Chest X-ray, PA view. Patient: 51 years old, sex M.
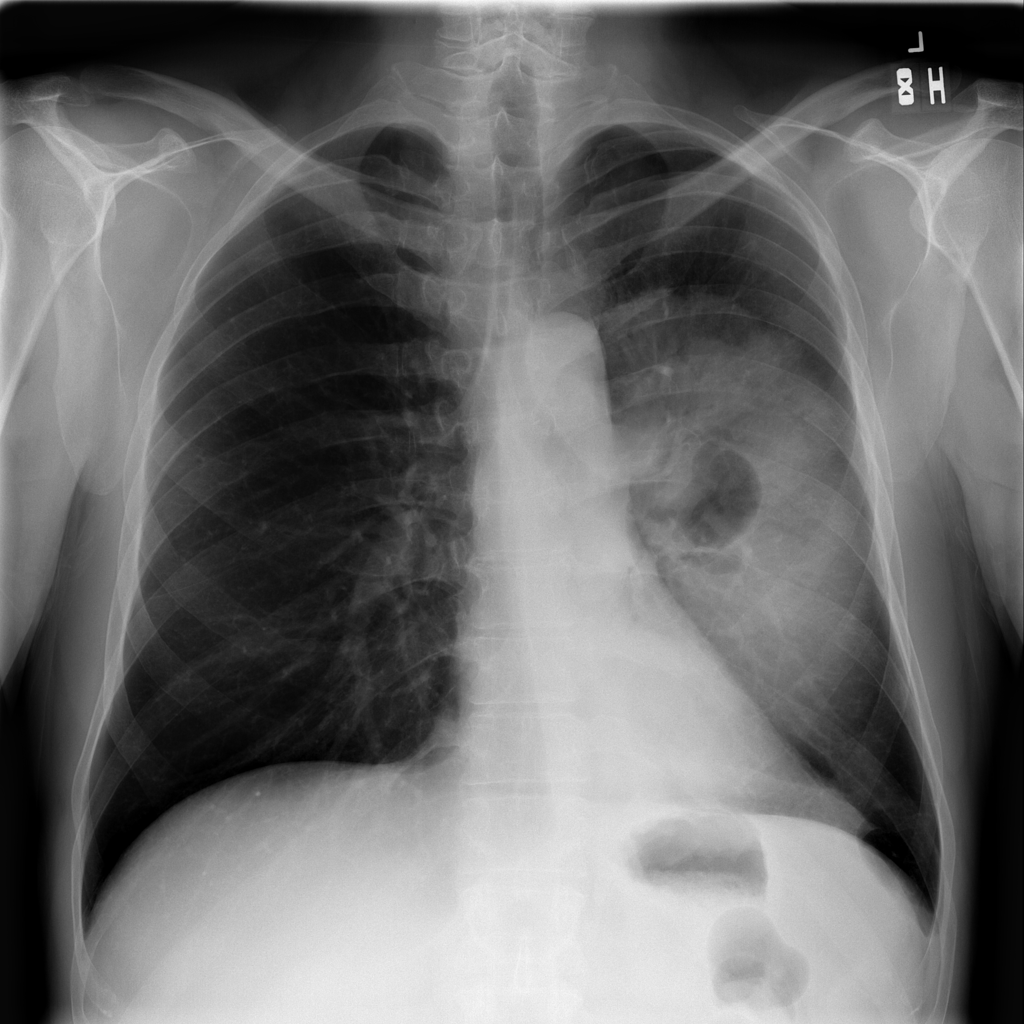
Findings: Consolidation, Mass